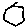
Label: hexagon